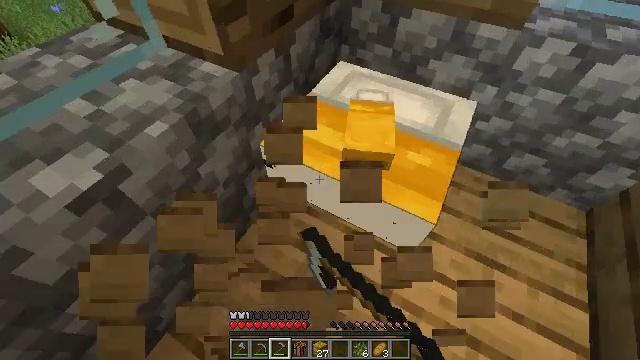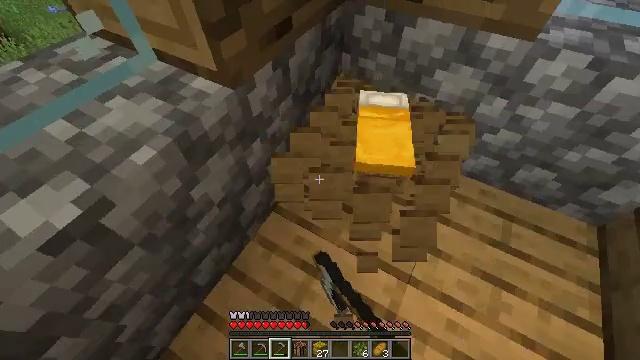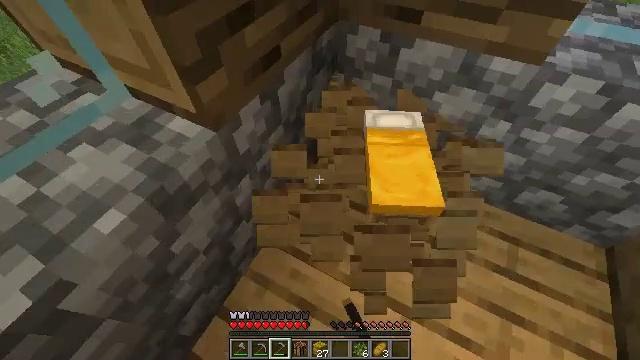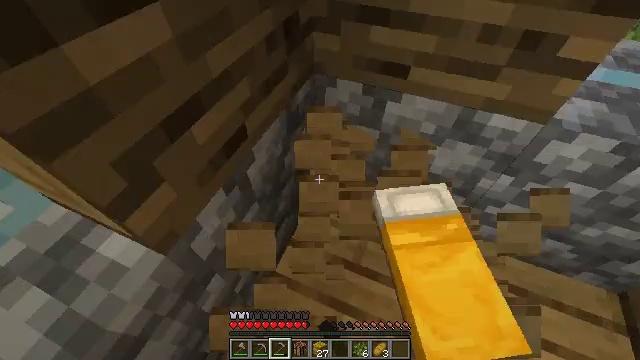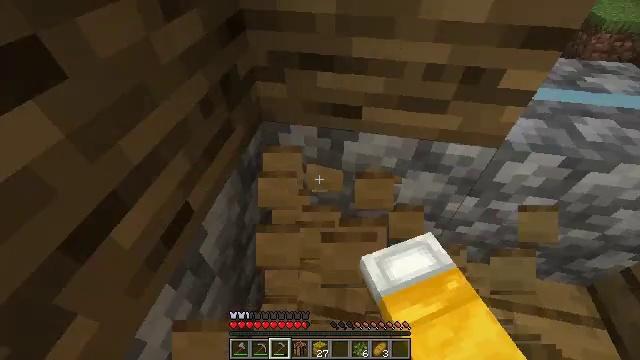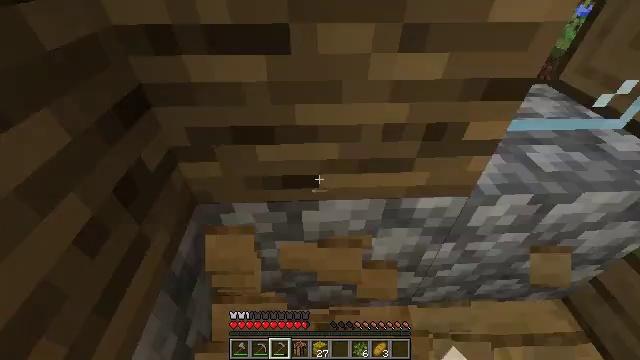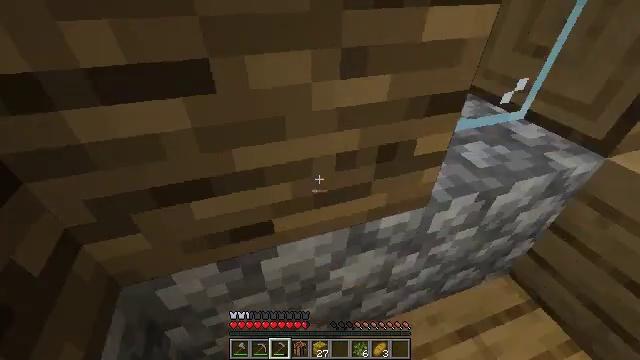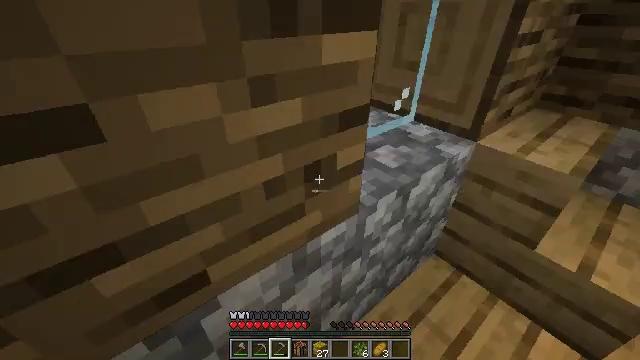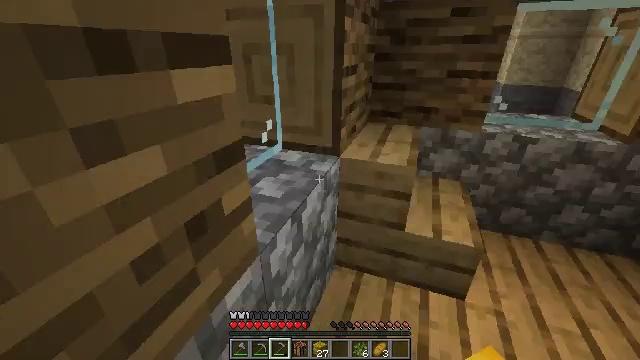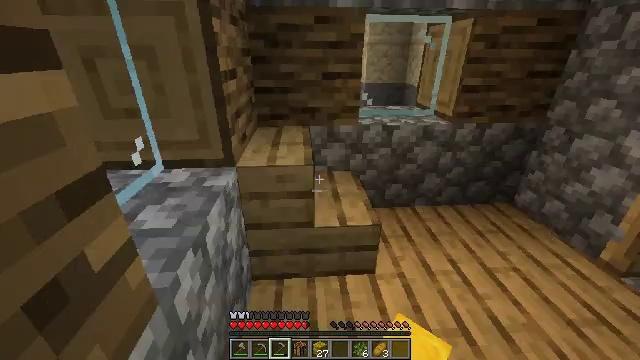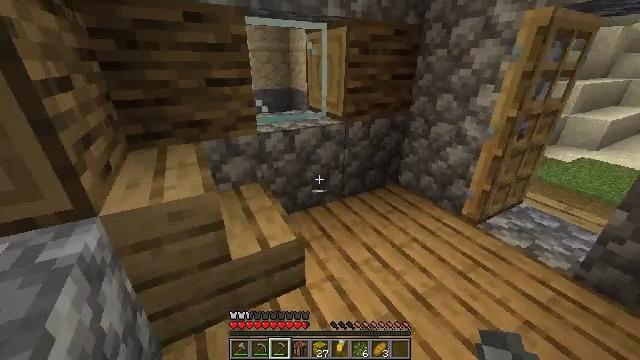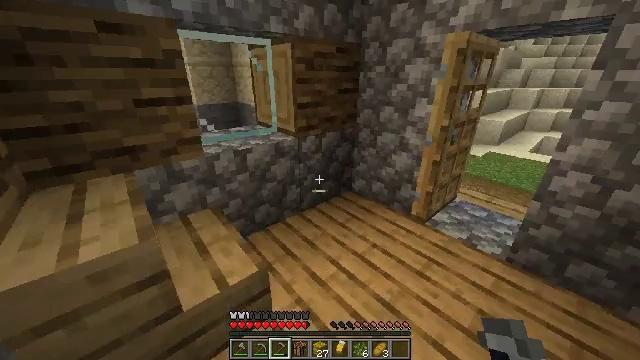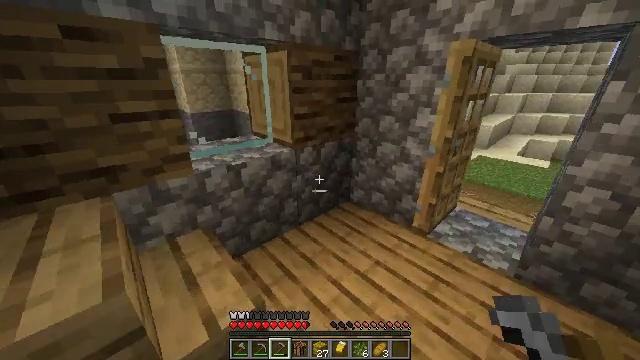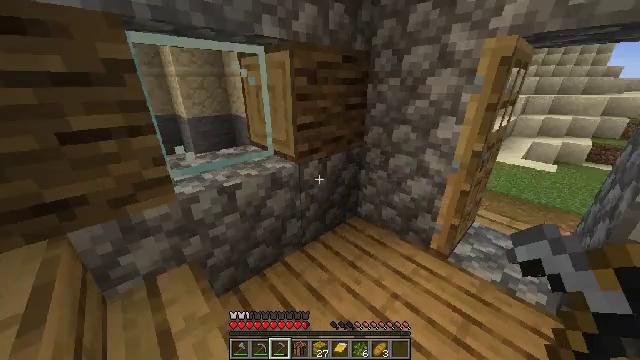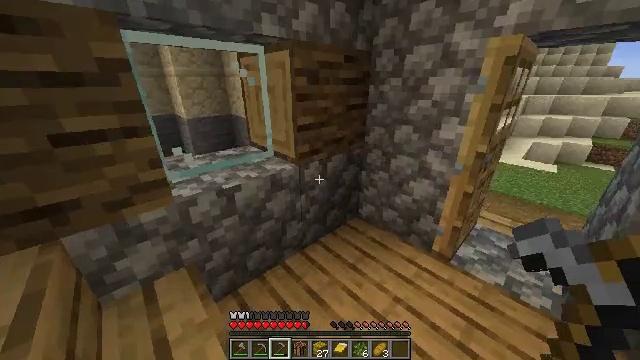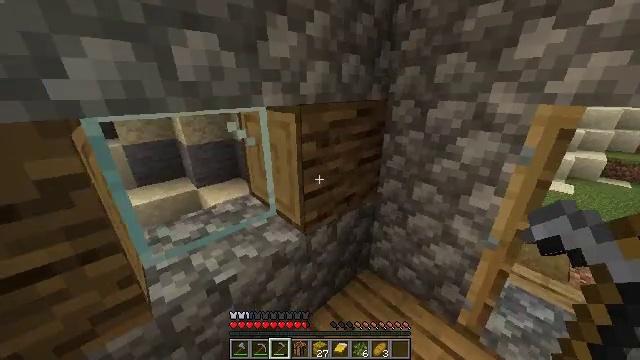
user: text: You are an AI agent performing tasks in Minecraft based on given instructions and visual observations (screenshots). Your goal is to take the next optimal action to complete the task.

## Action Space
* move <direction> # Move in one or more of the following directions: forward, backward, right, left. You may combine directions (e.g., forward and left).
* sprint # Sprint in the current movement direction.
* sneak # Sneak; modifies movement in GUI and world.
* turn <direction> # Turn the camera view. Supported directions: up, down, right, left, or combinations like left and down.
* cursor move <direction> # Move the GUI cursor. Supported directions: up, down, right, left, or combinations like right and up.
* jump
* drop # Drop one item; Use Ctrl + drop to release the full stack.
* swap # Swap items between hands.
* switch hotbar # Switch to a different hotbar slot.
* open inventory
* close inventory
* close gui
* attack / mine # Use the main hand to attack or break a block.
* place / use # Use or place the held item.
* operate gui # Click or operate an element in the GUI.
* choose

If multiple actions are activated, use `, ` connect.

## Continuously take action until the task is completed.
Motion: motion action
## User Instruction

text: Gather oak leaves by attacking.
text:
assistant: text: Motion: move forward, attack / mine
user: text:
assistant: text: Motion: move forward, turn right, attack / mine
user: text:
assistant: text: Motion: move forward, turn right and up, attack / mine
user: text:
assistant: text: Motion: move forward, turn right and up
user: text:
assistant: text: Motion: move forward, turn right and up
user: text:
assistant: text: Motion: turn right and up
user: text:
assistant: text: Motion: turn right and up
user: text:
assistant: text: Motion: move forward, turn right and up
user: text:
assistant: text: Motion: move forward, sprint, turn right
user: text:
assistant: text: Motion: move forward, sprint, turn right
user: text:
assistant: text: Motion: move forward, sprint, turn right and up
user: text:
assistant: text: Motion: move forward, sprint, turn right
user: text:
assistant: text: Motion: move forward, sprint
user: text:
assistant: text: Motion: move forward, sprint
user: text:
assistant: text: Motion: move forward, sprint
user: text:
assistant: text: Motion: move forward, sprint, turn right
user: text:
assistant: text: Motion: move forward, sprint, turn right
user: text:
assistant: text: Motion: move forward, sprint, turn right
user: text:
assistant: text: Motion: move forward and move right, sprint, turn right and up
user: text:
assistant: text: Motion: move forward and move right, sprint, turn right
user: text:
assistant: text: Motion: move forward and move right, sprint
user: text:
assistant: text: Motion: move forward and move right, sprint
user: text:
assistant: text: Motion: move forward and move right, sprint
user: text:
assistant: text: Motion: move forward, sprint
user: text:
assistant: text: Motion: move forward, sprint, turn up
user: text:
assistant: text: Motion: move forward, sprint
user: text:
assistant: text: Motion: move forward and move right, sprint
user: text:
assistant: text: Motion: move forward and move right, sprint
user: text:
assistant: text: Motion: move forward and move right, sprint, turn left
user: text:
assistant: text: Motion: move forward and move right, sprint